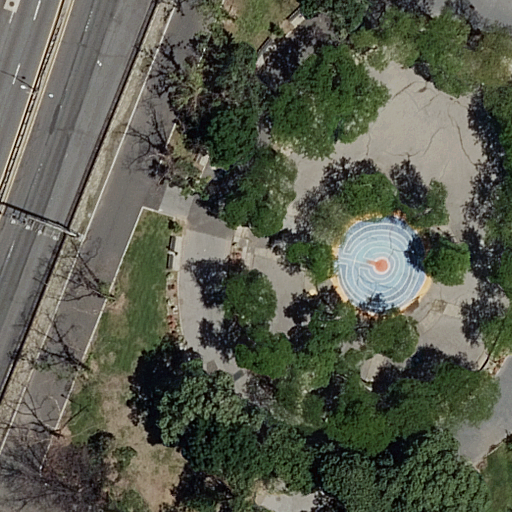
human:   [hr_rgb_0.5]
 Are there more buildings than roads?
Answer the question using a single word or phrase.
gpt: no

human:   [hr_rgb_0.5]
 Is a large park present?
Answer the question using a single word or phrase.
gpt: yes

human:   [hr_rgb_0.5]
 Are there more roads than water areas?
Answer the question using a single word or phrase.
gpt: yes

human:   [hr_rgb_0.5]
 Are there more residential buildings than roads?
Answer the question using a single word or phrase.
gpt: no

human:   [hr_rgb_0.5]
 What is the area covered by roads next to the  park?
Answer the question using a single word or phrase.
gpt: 0m2

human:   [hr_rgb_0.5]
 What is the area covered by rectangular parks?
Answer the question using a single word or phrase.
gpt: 6473m2

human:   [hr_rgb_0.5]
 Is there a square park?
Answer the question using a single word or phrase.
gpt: no

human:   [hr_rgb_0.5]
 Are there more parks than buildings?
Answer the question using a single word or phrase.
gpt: yes

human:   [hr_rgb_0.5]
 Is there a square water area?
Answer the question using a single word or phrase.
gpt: no

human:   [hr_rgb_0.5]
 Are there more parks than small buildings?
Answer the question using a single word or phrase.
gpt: yes

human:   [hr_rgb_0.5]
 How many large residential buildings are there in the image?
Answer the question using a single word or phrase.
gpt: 0

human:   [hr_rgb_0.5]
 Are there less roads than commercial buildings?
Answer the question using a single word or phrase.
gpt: no

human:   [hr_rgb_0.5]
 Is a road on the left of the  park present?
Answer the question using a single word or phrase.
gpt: yes

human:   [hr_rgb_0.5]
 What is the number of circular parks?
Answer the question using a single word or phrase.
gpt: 0

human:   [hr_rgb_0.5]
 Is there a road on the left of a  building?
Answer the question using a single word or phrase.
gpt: no

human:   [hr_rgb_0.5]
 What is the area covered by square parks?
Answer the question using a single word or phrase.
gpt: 0m2

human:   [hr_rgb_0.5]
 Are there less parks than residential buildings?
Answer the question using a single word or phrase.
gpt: no

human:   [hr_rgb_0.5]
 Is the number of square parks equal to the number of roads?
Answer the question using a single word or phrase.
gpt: no

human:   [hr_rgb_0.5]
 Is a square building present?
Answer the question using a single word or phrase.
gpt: no

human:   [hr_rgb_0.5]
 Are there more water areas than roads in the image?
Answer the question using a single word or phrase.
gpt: no

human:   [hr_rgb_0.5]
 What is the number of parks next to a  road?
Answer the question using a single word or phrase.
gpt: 1

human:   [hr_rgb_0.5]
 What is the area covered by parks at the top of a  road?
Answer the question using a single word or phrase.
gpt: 6473m2

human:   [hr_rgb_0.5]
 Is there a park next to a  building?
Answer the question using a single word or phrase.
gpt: no

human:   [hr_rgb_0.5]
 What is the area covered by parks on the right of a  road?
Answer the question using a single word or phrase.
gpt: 6473m2

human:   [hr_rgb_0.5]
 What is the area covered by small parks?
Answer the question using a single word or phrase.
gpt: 0m2

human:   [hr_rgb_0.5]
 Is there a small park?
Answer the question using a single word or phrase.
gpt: no

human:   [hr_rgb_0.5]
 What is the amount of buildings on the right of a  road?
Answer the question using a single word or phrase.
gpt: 0

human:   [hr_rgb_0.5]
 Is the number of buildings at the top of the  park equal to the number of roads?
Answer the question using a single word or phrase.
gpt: no

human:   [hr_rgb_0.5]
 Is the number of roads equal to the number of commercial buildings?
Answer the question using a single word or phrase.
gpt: no

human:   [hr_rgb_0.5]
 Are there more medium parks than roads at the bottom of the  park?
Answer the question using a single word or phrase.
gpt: no

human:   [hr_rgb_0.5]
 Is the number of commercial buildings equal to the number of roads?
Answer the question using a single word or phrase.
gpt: no

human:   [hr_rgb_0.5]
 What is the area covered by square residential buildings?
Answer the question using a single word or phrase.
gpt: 0m2

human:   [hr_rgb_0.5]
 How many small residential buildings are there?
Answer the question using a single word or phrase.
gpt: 0

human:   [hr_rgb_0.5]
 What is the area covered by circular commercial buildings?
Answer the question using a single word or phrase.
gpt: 0m2

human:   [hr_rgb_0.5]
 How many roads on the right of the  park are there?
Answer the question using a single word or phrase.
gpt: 0

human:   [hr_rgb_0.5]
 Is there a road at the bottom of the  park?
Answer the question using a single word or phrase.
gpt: yes